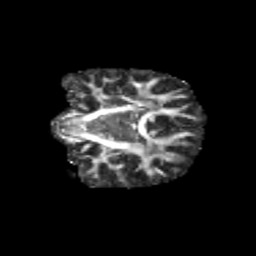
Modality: FA
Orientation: coronal
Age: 11
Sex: female
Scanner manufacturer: siemens
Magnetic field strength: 3 T
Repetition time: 3.8 s
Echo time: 0.07 s